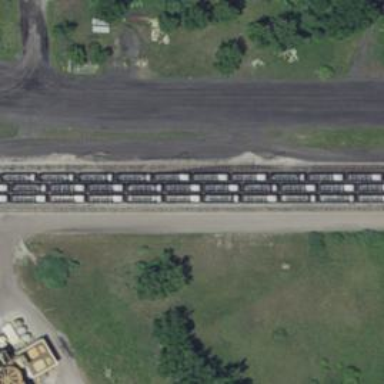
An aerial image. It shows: Rail spur service.